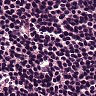
Metastatic tissue present: no